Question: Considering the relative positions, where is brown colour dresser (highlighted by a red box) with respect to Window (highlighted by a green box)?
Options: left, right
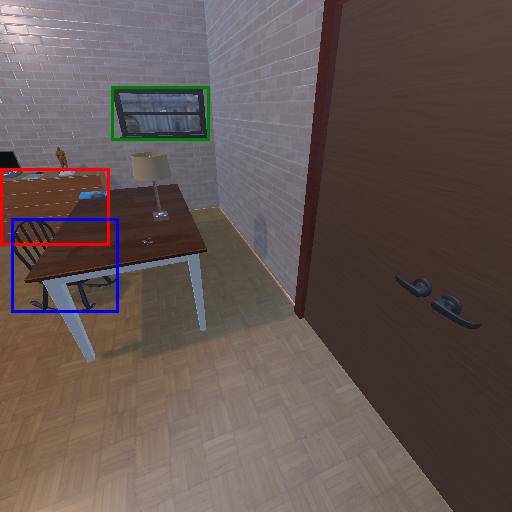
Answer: left